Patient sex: M
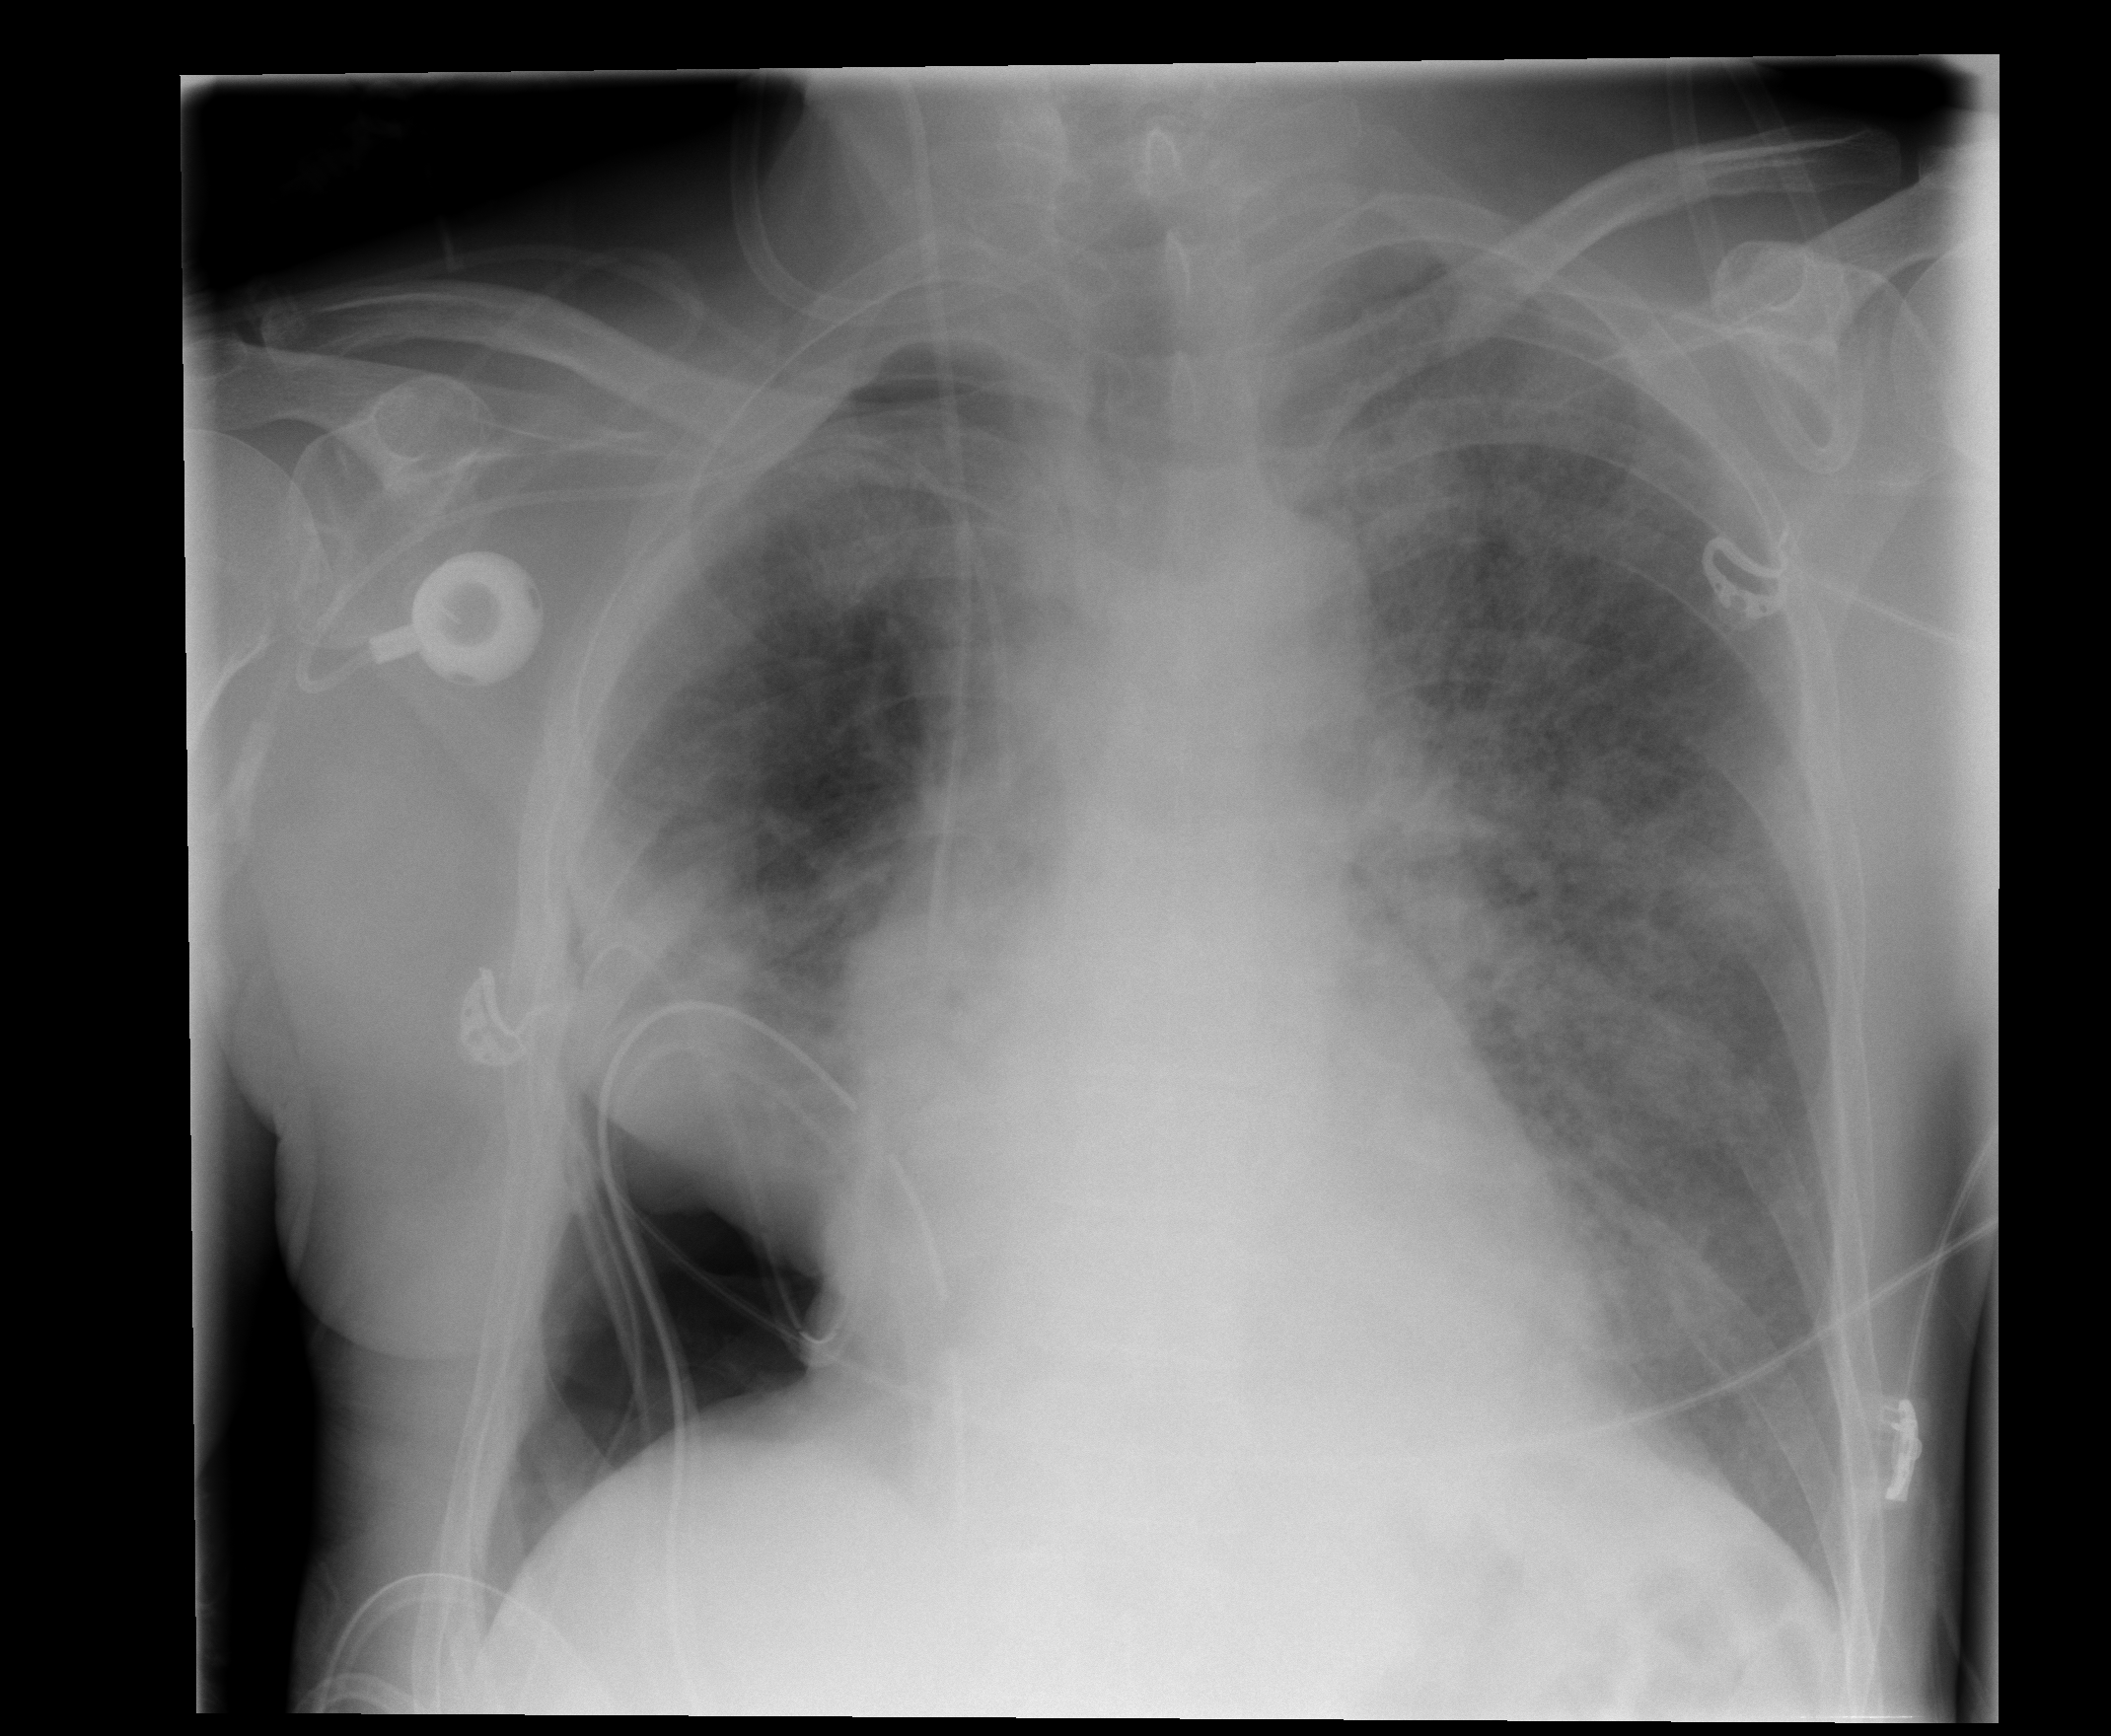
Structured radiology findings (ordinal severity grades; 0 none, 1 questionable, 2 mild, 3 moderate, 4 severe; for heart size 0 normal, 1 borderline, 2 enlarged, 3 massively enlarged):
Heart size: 0
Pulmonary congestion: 2
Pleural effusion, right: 0
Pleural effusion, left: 0
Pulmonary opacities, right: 2
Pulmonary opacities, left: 3
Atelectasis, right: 3
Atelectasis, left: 2